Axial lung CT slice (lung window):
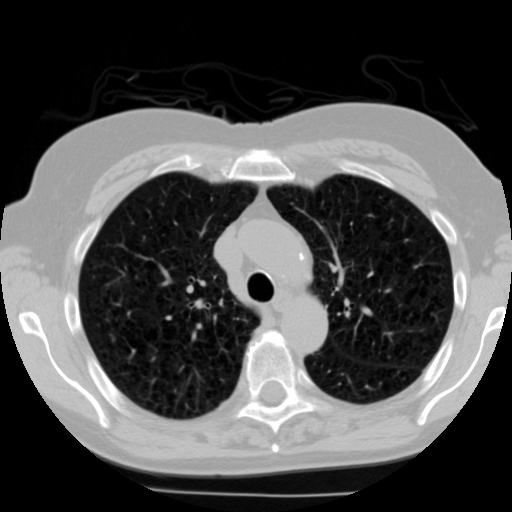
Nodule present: no